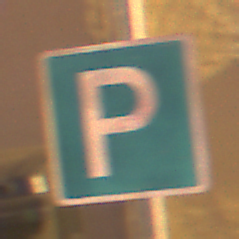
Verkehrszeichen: Parken
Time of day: Night
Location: Outdoor (Urban)
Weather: Clear
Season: NotSpecified
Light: Artificial